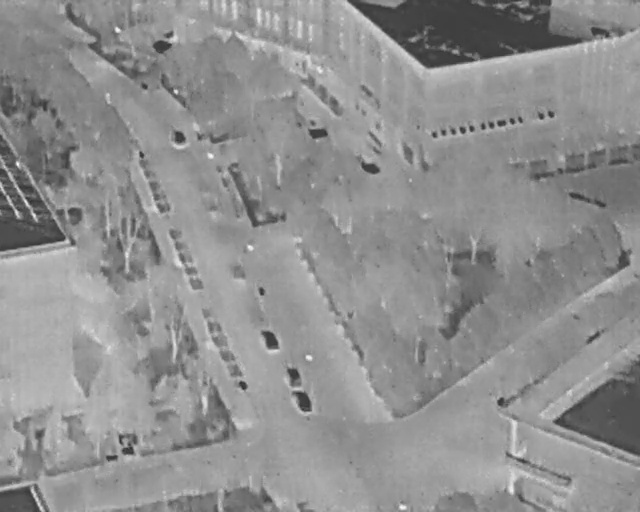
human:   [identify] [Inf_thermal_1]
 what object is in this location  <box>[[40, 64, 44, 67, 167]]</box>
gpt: <ref>1 small car at the center</ref>